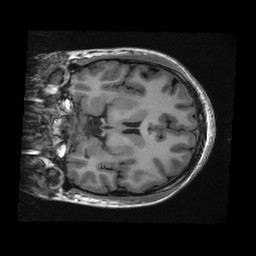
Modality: T1w
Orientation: coronal
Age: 29
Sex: female
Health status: healthy
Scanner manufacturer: ge
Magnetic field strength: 3 T
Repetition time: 0.00832 s
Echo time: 0.003108 s